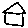
Label: house